Question: I was using iTunes recently, and I saw that when you hovered over the iTunes logo in the taskbar, some buttons were underneath the preview, which enable you to control music etc.
This is what it looks like:

How can I get something like those buttons in C# and / or .NET in winforms or likewise?
Update: Is it possible to get this feature in XP or vista as well in C#?
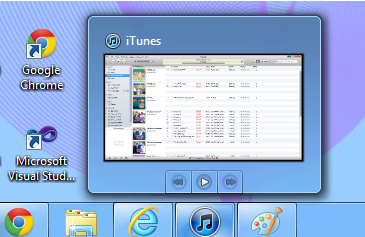
Answer: There is a <URL>.